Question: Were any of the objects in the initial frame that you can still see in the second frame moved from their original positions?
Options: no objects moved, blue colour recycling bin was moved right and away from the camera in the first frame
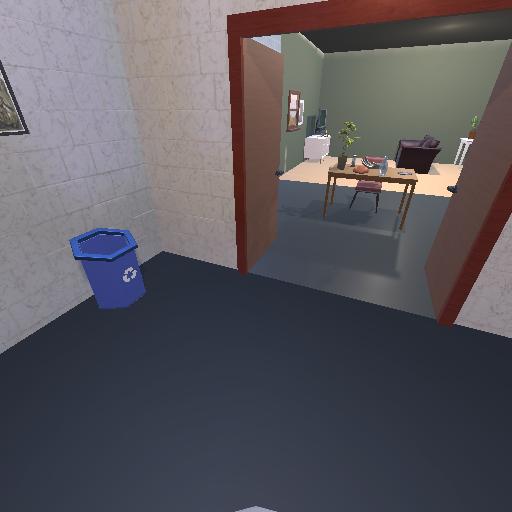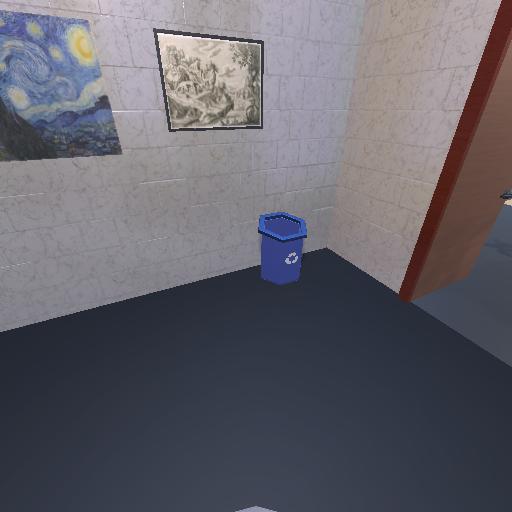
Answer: no objects moved